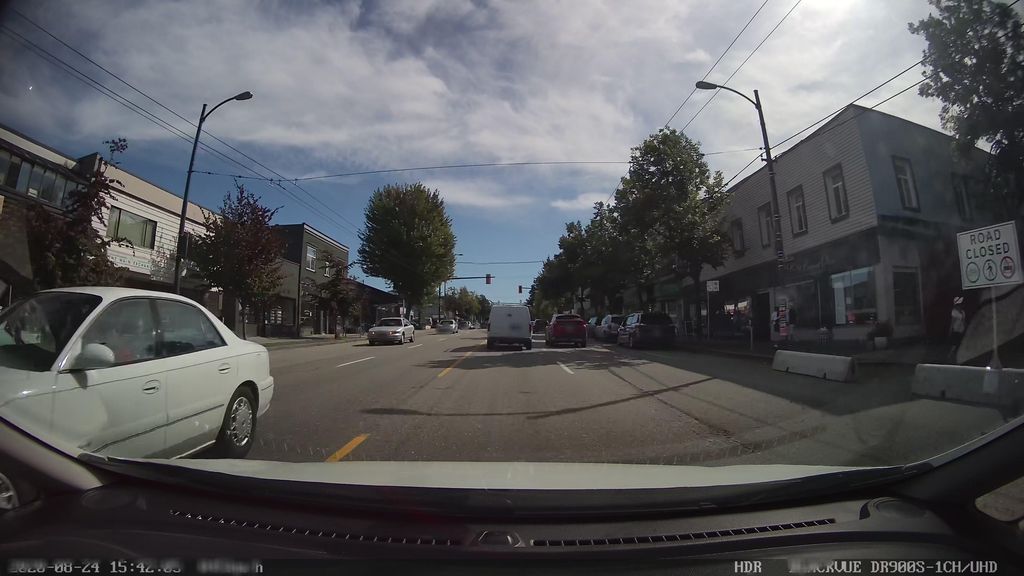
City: vancouver